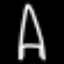
Label: The Eiffel Tower